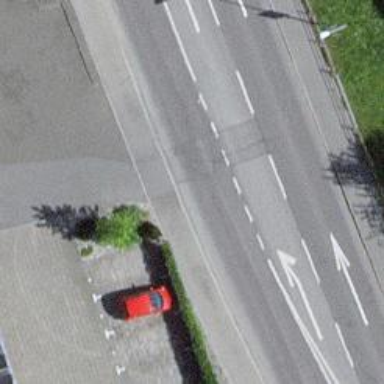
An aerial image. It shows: Primary road with paved surface.